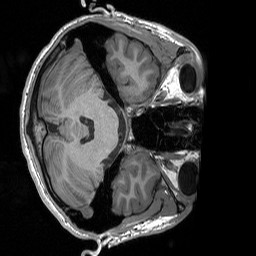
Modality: T1w
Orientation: axial
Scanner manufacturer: siemens
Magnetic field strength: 3 T
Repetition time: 1.76 s
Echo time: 0.0022 s